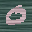
Label: 0